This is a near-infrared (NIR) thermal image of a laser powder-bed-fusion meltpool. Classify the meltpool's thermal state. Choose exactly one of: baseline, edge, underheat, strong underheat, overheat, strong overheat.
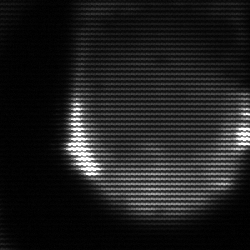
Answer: edge